Question: I tried to plot a horizontal y label using the following code:
'''
require(grDevices)
par(mfrow=c(2,1), mar=c(0,3,0,0.5)+0.1, oma=c(3,0,0.5,0)+0.1,
mgp=c(2,1,0), cex=tcex)
par(las=1)
#pl-d001
plot(1, type="n", yaxt='n', xaxt='n', xaxs="i", yaxs="i", xlab="xlabel",
ylab=expression("axis "*italic(r[infinity])), xlim=c(0, 0.4), ylim=c(0, 1))
'''
But, I only get a normal (vertical) Y label. What is wrong here?

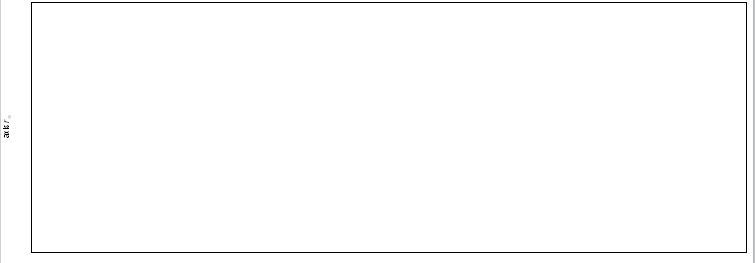
Answer: As @rawr said in the comments, your best chance is with 'mtext':
'''
plot(1, type="n", yaxt='n', xaxt='n', xaxs="i", yaxs="i",
xlab="xlabel", ylab="", xlim=c(0, 0.4), ylim=c(0, 1))
mtext(expression("axis "*italic(r[infinity])),side=2,las=1,line=1)
'''
The reason why you can't do that directly from 'plot' is that, internally, 'plot' uses 'title' to draw those labels and 'title' (for some reason) doesn't take 'las' or 'srt' as arguments.